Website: apple
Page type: customer-info-address
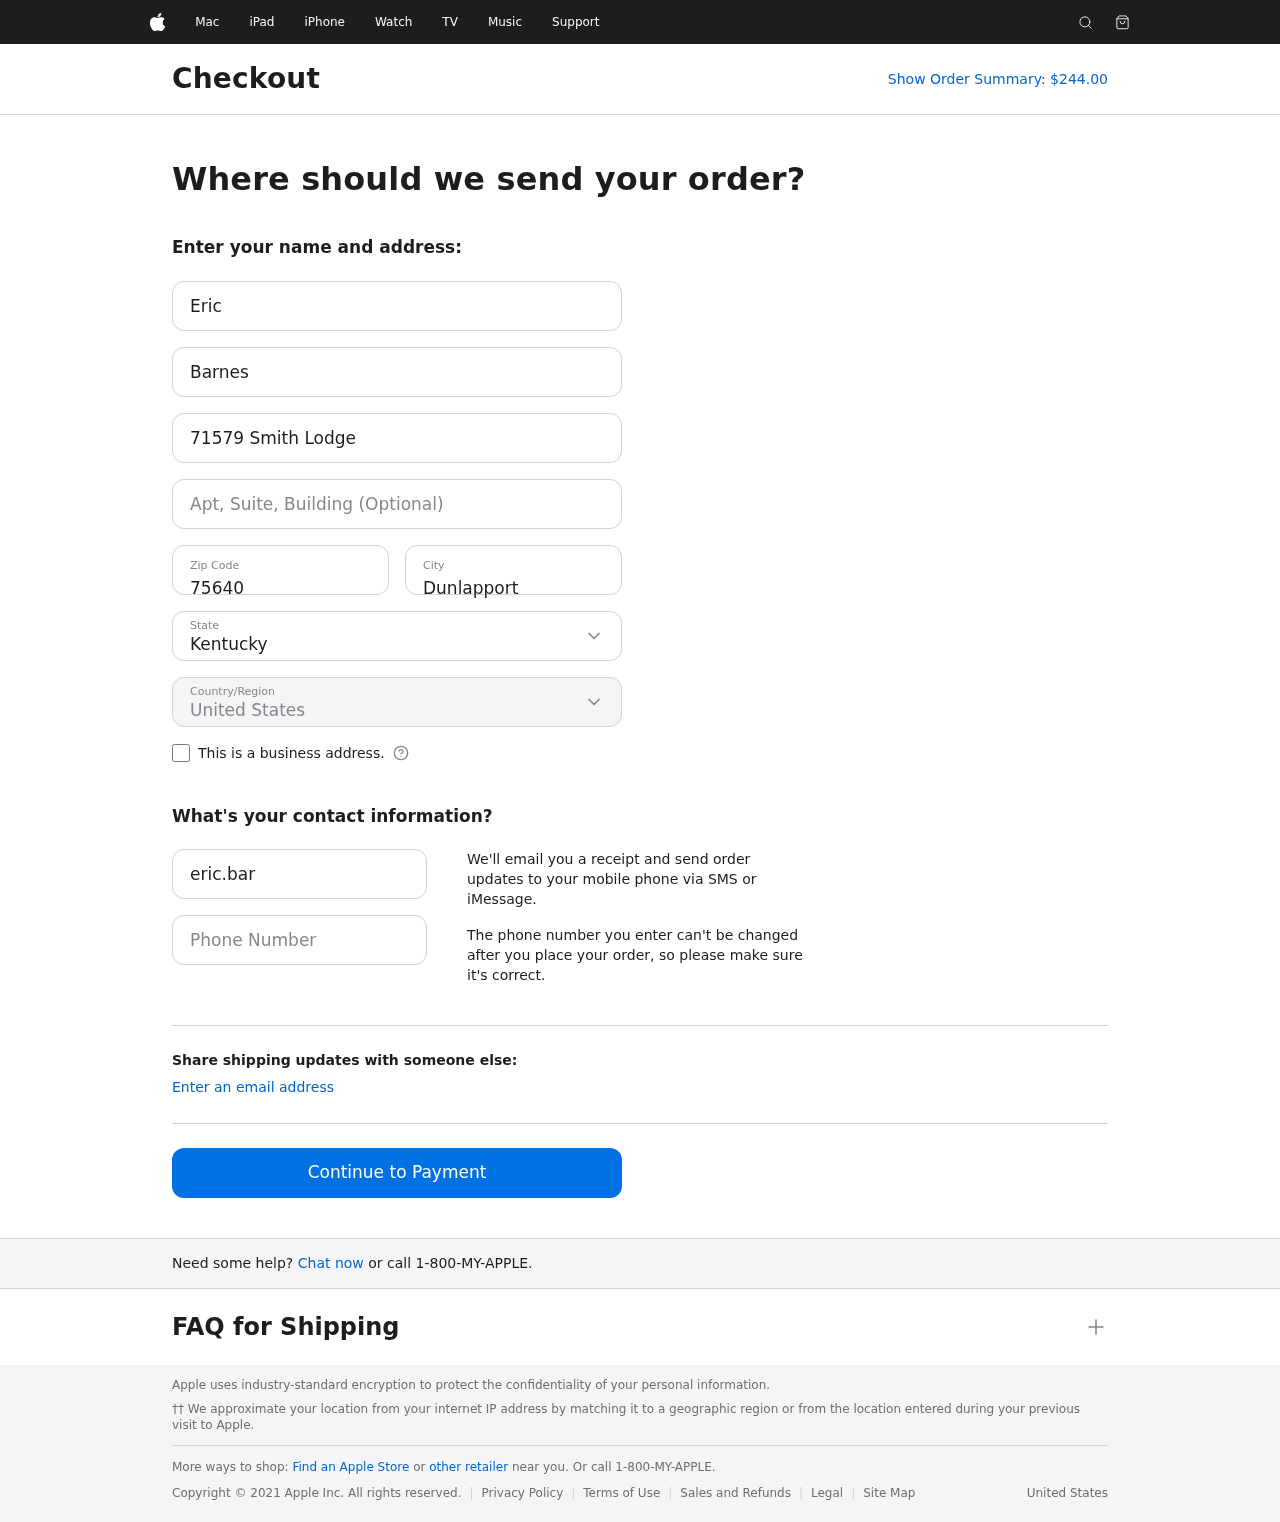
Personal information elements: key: PII_CITY
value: Dunlapport
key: PII_COUNTRY
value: United States
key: PII_EMAIL
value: eric.barnes@yahoo.com
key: PII_FIRSTNAME
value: Eric
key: PII_LASTNAME
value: Barnes
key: PII_PHONE
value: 6999196057
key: PII_POSTCODE
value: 75640
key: PII_STATE
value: Kentucky
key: PII_STREET
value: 71579 Smith Lodge
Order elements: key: ORDER_TOTAL
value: Show Order Summary: $244.00